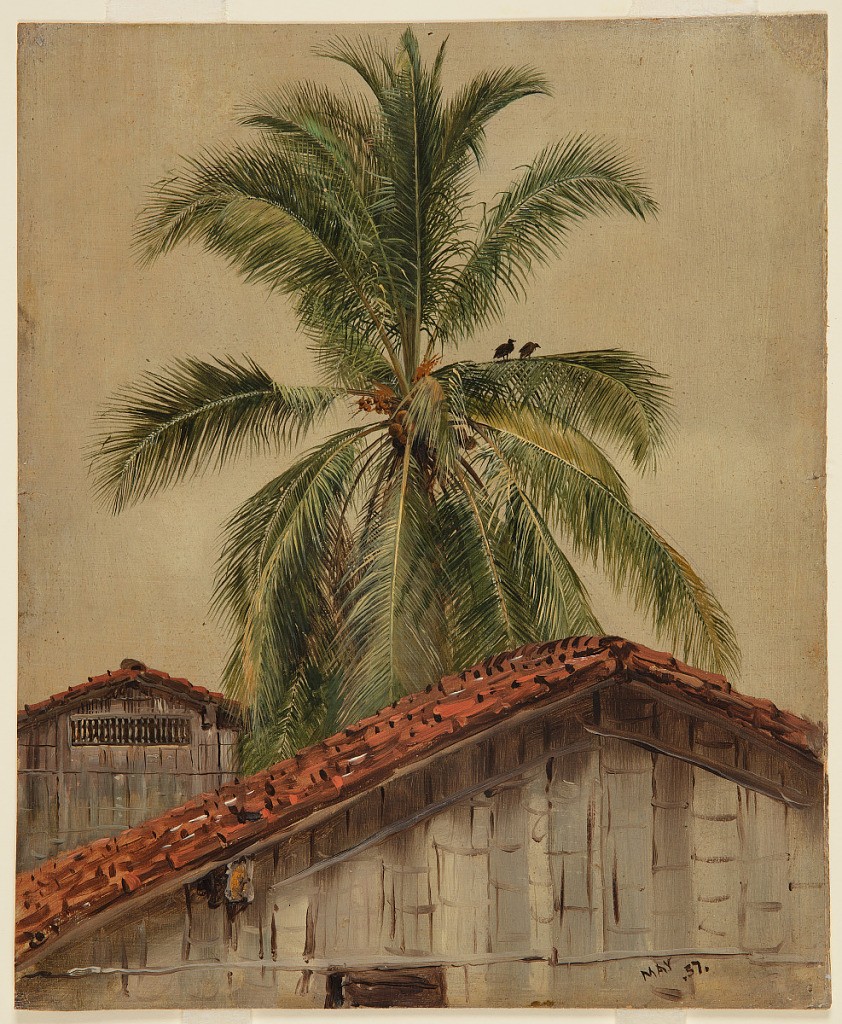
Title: Palm Trees and Housetops, Ecuador
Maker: Frederic Edwin Church, American, 1826–1900
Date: May 1857
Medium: Brush and oil, graphite on paperboard
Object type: Drawing
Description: Architectural and botanical sketch of a palm tree and tiled housetops in Ecuador. Gable of a house, crowned with red tiles, comprises the foreground, with another similar structure in the background. A palm tree intercedes between the two buildings. Its fronds, rendered with great detail and care, subtly sway in the wind. Two black birds are perched atop a frond at right. The tree's coconuts are visible at center. Background sky hazily rendered in a shade of golden gray.